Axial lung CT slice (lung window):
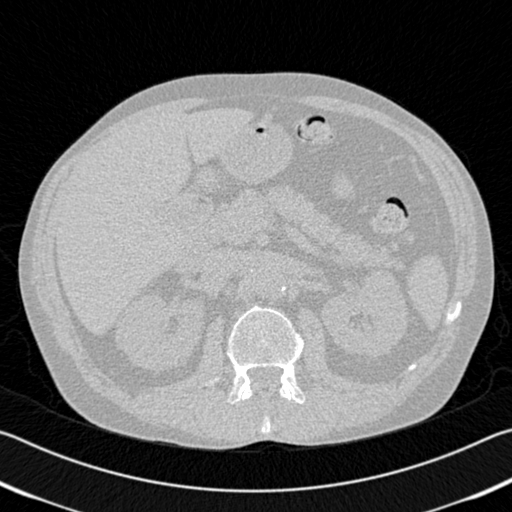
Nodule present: no